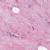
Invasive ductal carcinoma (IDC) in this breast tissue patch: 0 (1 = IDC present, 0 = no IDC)